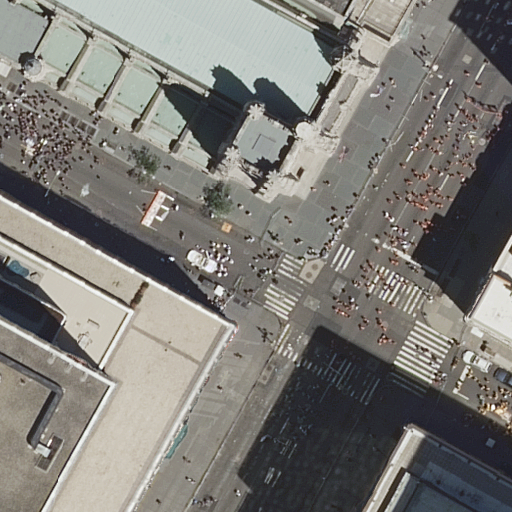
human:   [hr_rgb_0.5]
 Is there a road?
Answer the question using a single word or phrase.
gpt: yes

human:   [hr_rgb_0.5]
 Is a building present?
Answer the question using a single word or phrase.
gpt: yes

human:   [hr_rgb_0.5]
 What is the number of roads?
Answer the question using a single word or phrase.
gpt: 4

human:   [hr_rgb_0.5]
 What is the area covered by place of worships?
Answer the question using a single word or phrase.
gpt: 779m2

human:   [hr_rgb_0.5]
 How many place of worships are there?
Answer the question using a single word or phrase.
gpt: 1

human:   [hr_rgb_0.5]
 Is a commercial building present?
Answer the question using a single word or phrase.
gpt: yes

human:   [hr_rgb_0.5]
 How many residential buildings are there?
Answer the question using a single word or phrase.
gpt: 4

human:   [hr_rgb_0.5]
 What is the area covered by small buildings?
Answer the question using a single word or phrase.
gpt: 0m2

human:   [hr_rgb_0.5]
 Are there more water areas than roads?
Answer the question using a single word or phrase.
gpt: no

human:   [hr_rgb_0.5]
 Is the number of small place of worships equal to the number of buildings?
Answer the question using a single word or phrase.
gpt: no

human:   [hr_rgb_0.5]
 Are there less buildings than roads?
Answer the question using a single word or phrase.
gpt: no

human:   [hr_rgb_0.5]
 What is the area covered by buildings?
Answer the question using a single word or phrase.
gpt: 4655m2

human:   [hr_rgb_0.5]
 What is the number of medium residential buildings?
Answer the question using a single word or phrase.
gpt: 2

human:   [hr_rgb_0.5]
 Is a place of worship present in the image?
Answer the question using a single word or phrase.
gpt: yes

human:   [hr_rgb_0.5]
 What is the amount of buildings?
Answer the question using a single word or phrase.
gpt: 6

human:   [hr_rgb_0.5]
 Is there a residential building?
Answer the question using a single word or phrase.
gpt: yes

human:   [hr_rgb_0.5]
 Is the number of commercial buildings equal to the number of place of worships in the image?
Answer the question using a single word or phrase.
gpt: yes

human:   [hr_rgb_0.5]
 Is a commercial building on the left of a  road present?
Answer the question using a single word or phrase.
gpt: yes

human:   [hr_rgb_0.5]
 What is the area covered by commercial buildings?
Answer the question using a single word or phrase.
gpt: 563m2

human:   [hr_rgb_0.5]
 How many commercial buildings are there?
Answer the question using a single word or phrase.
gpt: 1

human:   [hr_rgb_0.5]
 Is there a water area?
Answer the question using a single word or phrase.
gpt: no

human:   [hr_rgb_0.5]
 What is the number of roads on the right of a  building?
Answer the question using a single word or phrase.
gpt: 4

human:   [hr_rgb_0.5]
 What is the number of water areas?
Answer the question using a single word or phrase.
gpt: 0

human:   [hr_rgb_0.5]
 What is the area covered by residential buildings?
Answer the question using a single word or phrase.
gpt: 3311m2

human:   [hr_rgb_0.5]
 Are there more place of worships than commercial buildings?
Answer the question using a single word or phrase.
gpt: no

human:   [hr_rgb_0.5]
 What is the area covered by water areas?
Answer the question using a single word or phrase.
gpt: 0m2

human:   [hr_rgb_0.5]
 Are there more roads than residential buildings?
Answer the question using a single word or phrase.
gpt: no

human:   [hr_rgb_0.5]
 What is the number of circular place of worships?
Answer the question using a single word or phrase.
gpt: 0

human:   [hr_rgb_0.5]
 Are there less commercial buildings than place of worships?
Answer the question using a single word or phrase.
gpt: no

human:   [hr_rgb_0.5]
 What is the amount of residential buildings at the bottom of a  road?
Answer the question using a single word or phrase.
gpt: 3

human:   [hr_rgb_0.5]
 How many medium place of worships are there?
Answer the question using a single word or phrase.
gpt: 0

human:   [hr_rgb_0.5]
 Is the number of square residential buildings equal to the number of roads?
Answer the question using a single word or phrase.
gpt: no

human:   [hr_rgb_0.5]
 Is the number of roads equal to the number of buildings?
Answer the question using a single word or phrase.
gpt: no

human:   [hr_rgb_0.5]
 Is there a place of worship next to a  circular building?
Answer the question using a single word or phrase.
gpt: no

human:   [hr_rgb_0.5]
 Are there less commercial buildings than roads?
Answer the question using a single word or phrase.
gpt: yes

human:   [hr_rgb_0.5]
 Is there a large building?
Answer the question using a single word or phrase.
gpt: yes

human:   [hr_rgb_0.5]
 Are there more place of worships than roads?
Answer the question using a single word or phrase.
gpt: no

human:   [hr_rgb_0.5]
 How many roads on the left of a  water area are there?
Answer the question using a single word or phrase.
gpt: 0

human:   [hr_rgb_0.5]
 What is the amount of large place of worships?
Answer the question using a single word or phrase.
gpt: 1

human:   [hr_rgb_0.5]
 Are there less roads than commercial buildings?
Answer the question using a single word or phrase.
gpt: no

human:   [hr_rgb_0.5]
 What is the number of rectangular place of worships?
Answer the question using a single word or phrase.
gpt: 0

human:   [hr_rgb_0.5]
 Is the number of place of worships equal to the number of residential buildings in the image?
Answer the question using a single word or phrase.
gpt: no

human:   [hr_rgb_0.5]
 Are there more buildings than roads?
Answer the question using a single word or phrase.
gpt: yes

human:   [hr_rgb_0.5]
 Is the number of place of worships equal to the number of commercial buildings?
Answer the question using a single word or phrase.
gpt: yes

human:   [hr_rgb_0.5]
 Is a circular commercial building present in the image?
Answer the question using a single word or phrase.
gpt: no

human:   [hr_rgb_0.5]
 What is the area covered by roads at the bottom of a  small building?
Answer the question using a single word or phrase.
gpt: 0m2

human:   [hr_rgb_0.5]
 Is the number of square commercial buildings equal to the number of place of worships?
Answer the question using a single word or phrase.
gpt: no

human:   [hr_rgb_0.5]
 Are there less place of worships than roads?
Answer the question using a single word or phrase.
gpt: yes

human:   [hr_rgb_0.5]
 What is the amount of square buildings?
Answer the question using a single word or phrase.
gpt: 0

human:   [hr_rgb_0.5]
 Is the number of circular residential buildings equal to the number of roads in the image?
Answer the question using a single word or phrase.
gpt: no

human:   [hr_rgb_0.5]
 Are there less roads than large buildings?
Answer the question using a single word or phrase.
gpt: no

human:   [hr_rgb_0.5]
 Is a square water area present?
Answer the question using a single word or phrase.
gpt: no

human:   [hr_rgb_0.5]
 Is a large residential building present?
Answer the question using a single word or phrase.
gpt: yes

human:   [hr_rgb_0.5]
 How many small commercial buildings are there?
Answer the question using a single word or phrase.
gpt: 0

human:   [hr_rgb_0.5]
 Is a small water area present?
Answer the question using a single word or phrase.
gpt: no

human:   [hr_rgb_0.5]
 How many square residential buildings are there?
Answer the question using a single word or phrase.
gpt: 0

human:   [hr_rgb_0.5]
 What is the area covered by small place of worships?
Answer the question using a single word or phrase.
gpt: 0m2

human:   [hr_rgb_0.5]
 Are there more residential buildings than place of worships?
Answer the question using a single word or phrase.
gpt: yes

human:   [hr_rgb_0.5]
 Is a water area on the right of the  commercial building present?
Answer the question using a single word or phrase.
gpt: no

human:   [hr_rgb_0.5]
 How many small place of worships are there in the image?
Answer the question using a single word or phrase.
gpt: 0

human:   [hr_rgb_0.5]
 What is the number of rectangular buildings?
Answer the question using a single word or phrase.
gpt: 2

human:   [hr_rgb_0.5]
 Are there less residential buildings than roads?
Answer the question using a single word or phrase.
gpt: no

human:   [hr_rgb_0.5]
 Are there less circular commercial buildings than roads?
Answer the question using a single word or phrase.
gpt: yes

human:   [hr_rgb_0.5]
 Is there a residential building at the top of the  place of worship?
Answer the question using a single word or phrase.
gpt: no